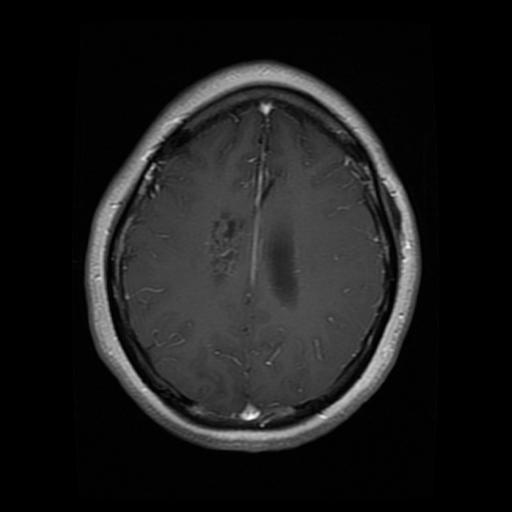
Label: glioma